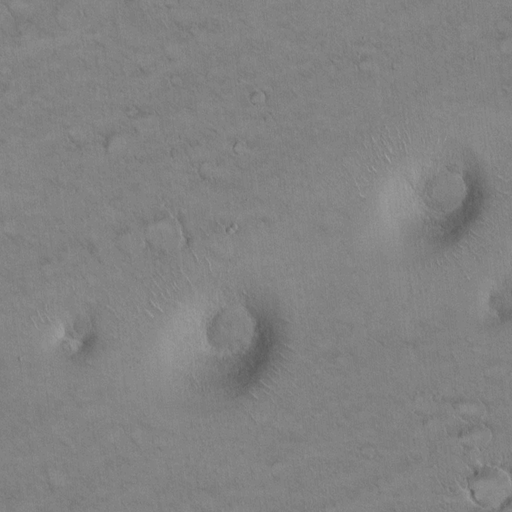
Classes present: Background, Cone